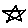
Label: star